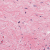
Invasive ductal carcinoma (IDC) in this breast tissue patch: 0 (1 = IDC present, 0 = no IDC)